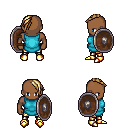
a pixel art fantasy rpg character, male body template, human, dark skin, teal tunic, gold greaves, blonde long mohawk hairstyle, gold boots, shield, four views (front, back, left, right), 2x2 character sprite sheet, small pixel art, hard edges, no anti-aliasing